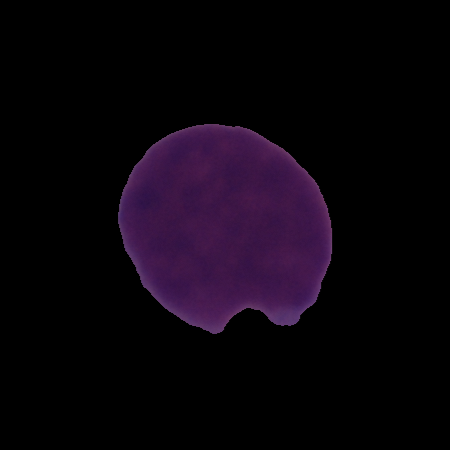
Label: cancer